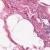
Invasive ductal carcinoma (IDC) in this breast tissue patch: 0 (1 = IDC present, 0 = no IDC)